Brain MRI, T1c slice (ischemic stroke SPES case)
Modalities acquired: T1c|T2|DWI|CBF|CBV|TTP|Tmax
Volume shape: 96x110x71 voxels, spacing: 2x2x2 mm
Slice 42 of 71
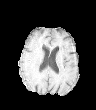
Lesion size: 16123 voxels